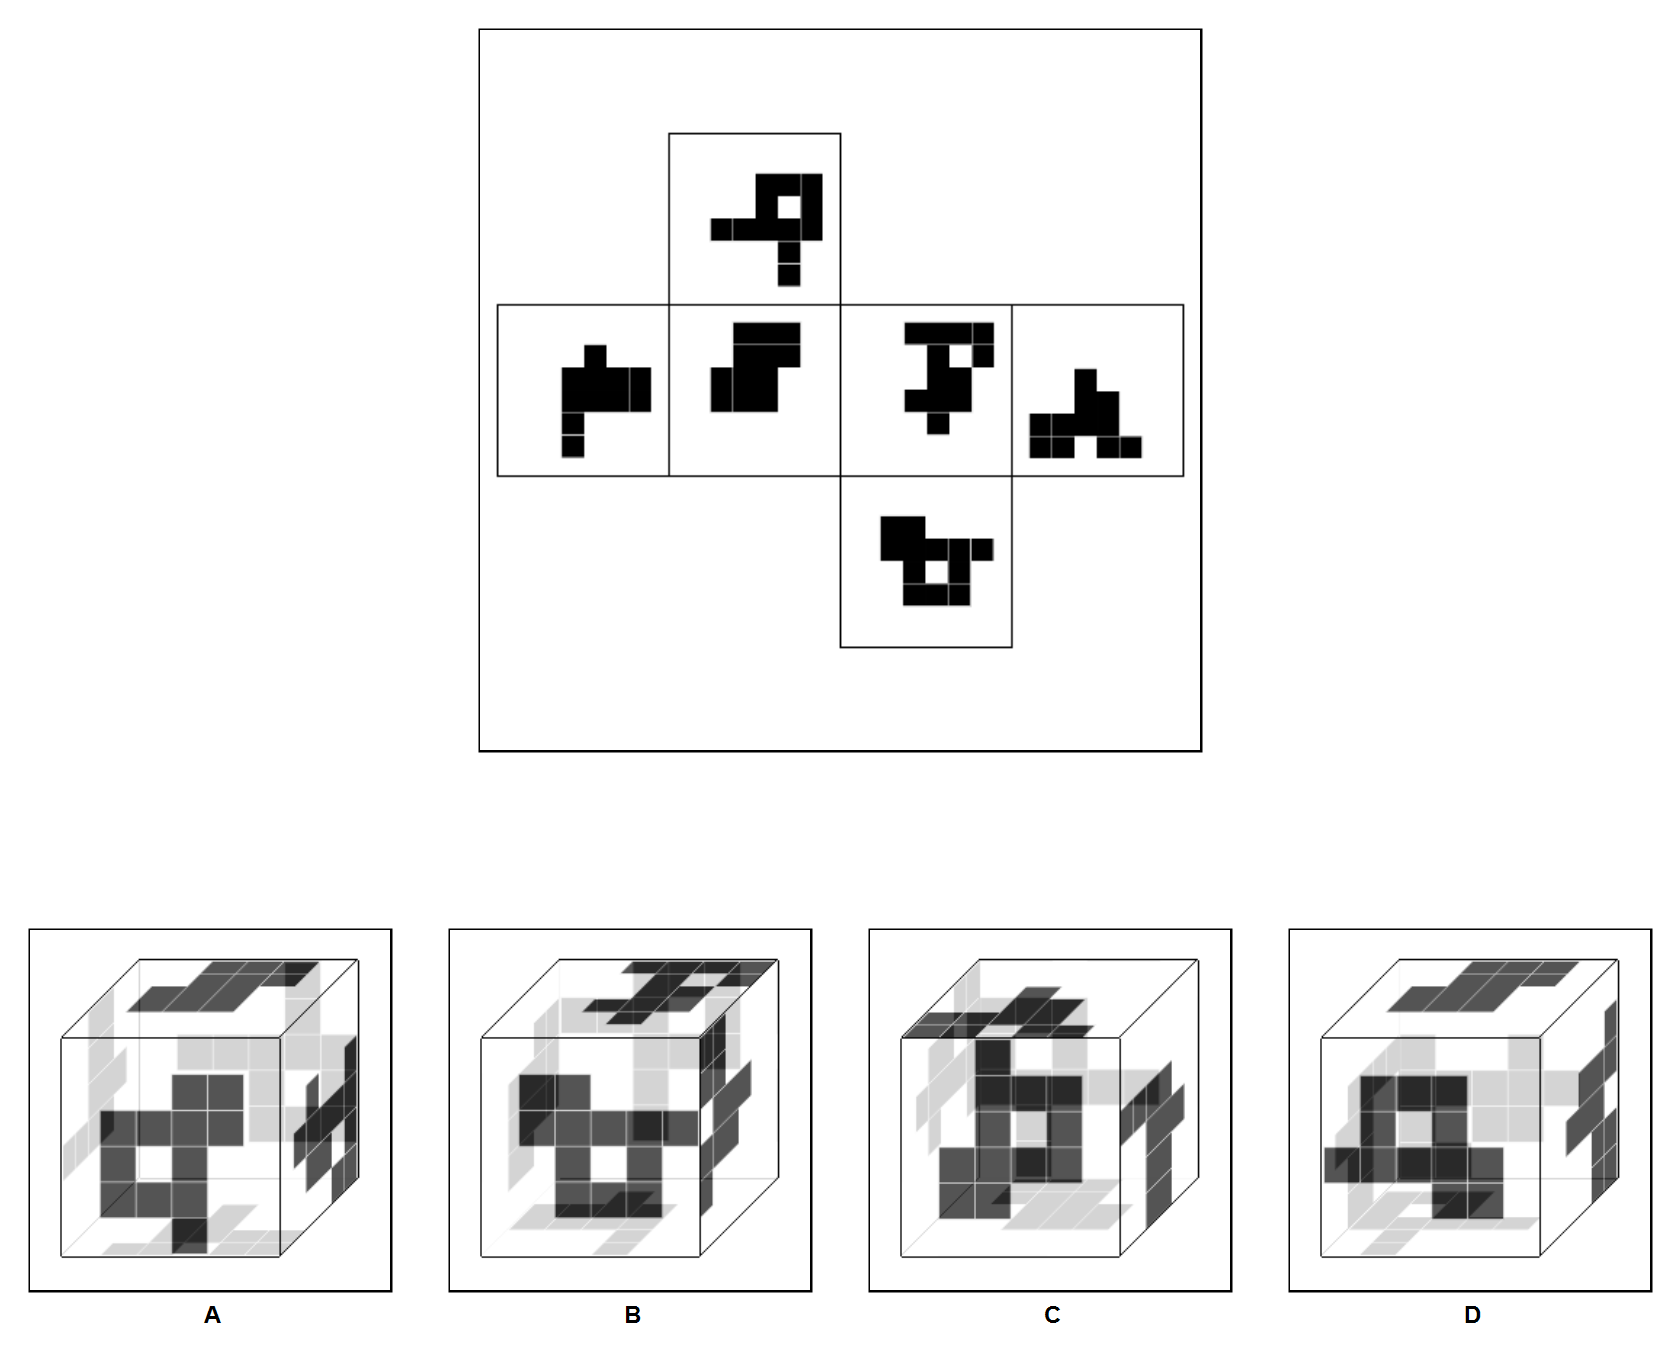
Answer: D